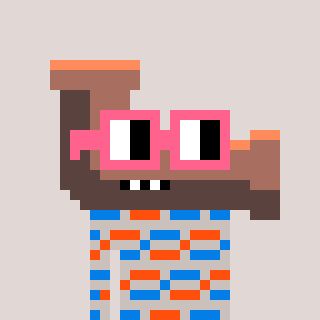
a pixel art character with square pink glasses, a pipe-shaped head and a foggrey-colored body on a warm background